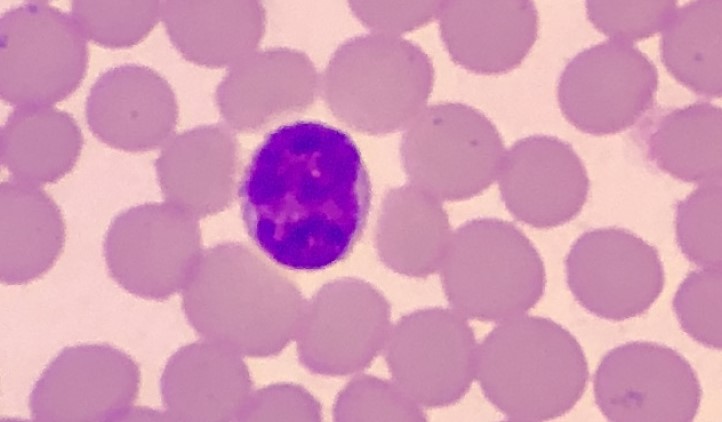
White blood cell type: Lymphocyte